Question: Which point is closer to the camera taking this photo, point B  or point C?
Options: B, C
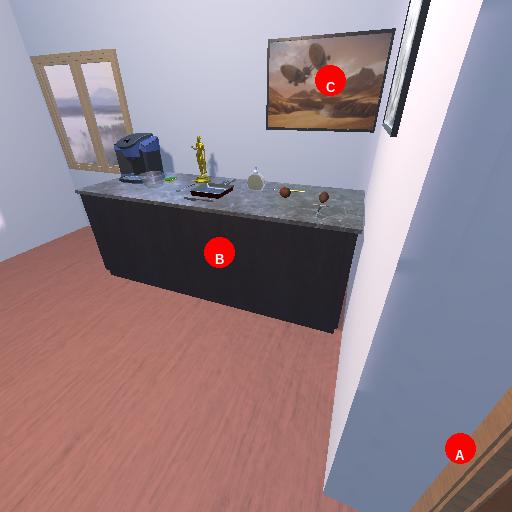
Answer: B